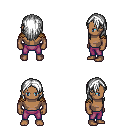
a pixel art fantasy rpg character, male body template, human, dark skin, leather shoulder armor, magenta pants, white long hairstyle, four views (front, back, left, right), 2x2 character sprite sheet, small pixel art, hard edges, no anti-aliasing